Interaction volume radius: 10 \u00c5
Interaction volume height: 15 \u00c5
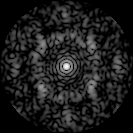
Disorder parameter: 0.698